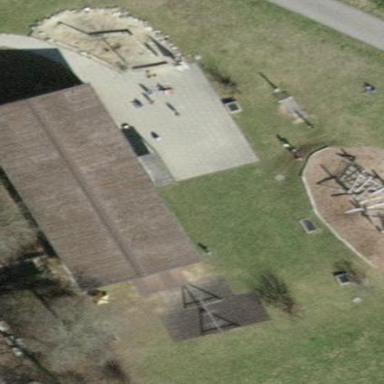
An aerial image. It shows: Playground area for leisure activities on the land.